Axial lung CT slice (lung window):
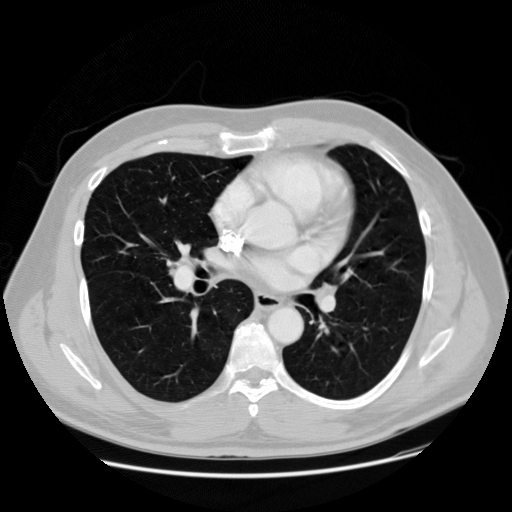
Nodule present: no